Field crop: maize
Growth stage: 2
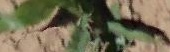
Species: maize